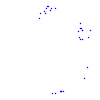
Particle: proton